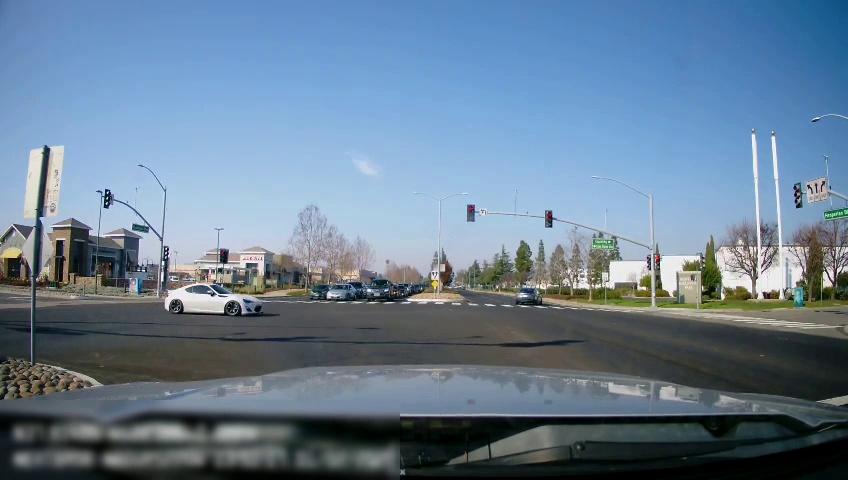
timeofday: Day
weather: Sunny
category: Drivable Space
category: Drivable Space
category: Vehicles | Car
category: Vehicles | Car
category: Vehicles | Car
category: Vehicles | Car
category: Vehicles | Car
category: Vehicles | Car
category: Vehicles | Car
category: Traffic | Lights
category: Traffic | Signs
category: Traffic | Lights
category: Traffic | Lights
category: Traffic | Lights
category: Traffic | Lights
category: Traffic | Lights
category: Traffic | Lights
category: Traffic | Lights
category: Traffic | Lights
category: Traffic | Signs
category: Traffic | Signs
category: Traffic | Signs